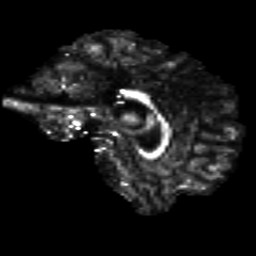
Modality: FA
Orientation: sagittal
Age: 34
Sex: male
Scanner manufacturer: siemens
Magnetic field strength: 3 T
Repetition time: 8.8 s
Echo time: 0.085 s